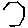
Label: hexagon